Field crop: maize
Growth stage: 2
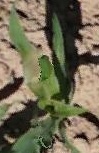
Species: maize